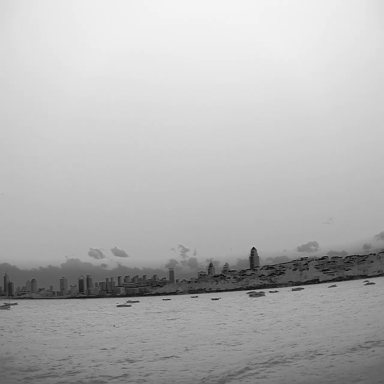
There are 11 bulk_carriers in the infrared image.